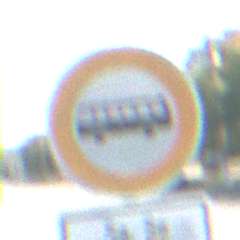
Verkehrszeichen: VerbotKraftomnibusse
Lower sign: ZeitangabenMitBeschraenkungAufWochentage9
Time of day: Midday
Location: Outdoor (Urban)
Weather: Clear
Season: NotSpecified
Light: Natural